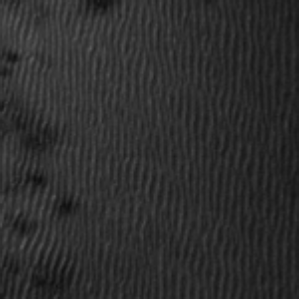
Label: frost